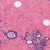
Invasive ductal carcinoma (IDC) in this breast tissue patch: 0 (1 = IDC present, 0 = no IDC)